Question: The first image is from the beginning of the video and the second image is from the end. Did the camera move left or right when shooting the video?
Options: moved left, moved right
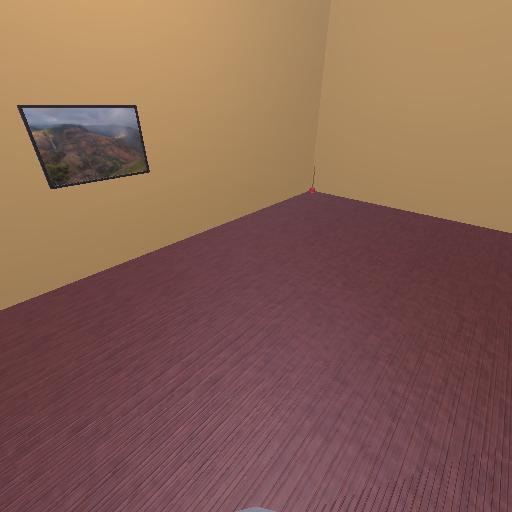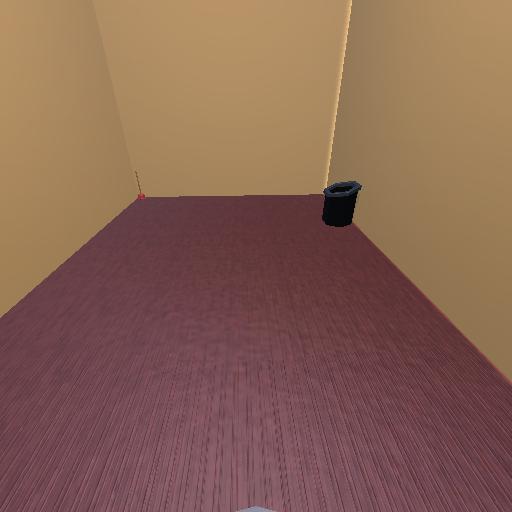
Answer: moved left